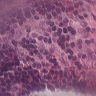
Metastatic tissue present: no